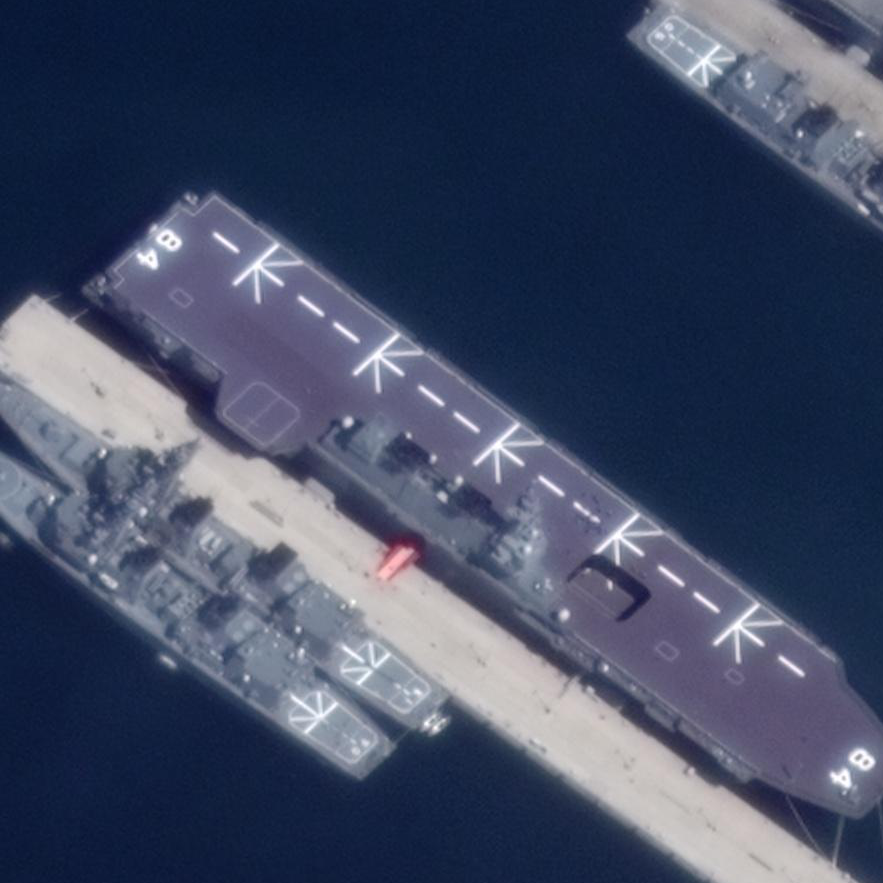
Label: Lzumo-class_helicopter_destroyer